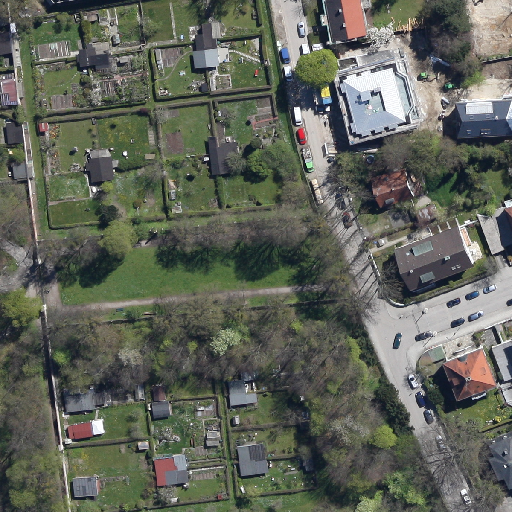
Referring expression: paved road